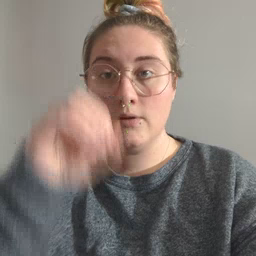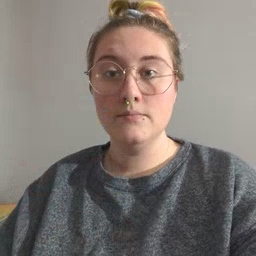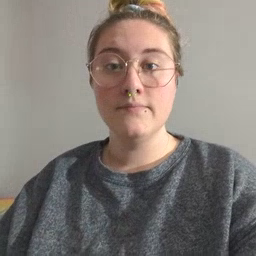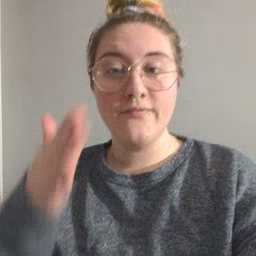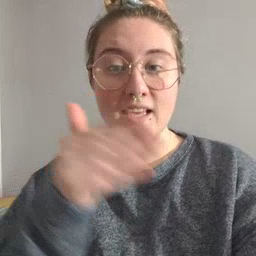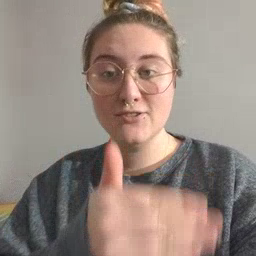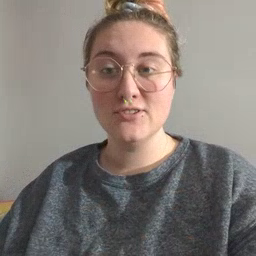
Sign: fish